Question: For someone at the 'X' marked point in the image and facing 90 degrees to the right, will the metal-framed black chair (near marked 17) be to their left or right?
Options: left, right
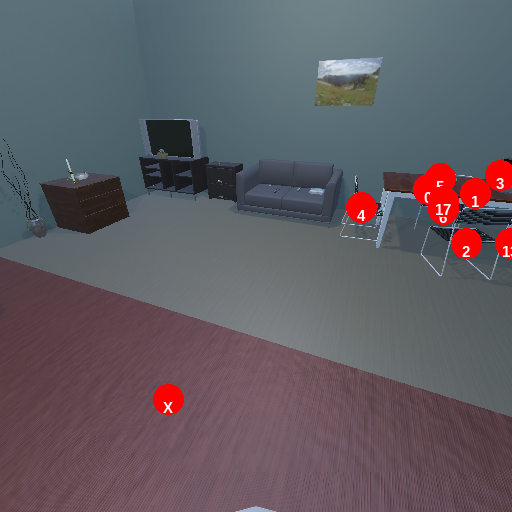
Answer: left